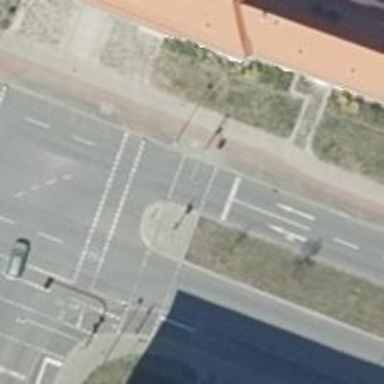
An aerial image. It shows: Traffic signals at road crossing.